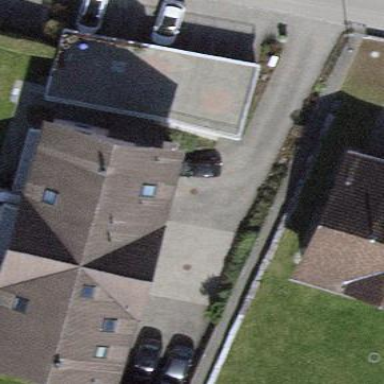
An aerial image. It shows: Simple and straightforward house.